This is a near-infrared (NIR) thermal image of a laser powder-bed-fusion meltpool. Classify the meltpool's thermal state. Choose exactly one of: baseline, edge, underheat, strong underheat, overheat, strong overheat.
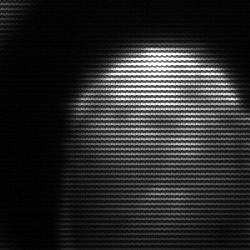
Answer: edge